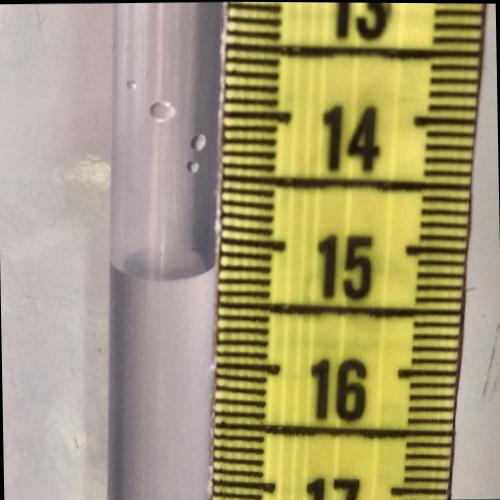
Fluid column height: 15.2 cm